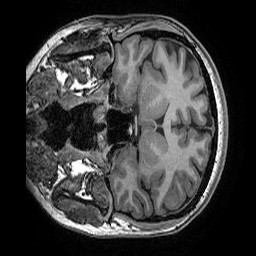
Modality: T1w
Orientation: coronal
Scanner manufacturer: ge
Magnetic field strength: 3 T
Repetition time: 0.008184 s
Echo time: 0.003192 s